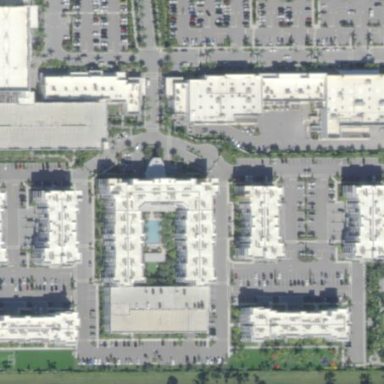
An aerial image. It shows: Retail area.